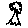
Label: tree